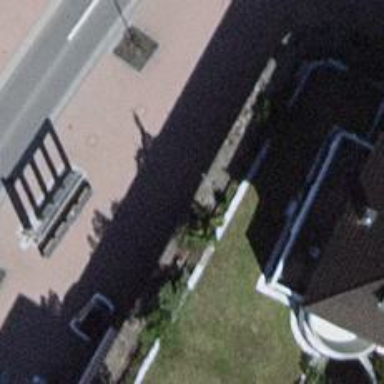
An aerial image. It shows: Cafe.